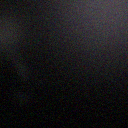
Screen state: off